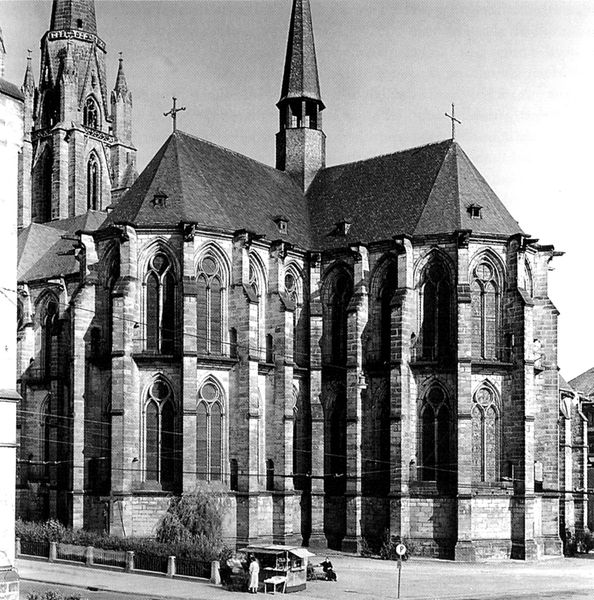
Titel: Elisabethkirche in Marburg
Standort: Marburg, Elisabethkirche (EU - D - H)
Schlagwörter: gott, fenster, pfeiler, dach, schloss, kirche, gotik, turm, foto, fotografie, photographie, bögen, schild, kreuz, religion, türmchen, türme, dom, stand, kathedrale, kreuze, gotisch, spitzbogen, spitzbögen, christlich, apsis, spitzdach, dachreiter